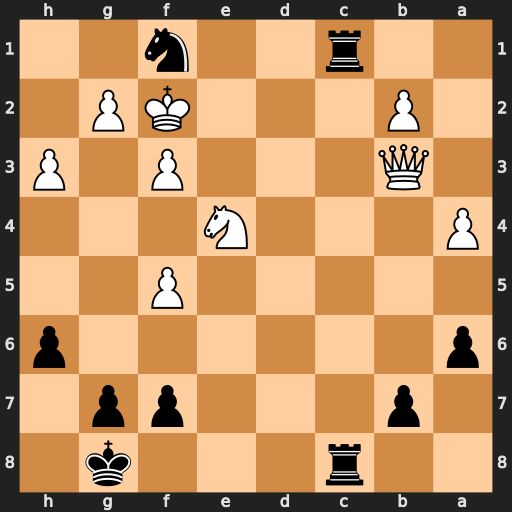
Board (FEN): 2r3k1/1p3pp1/p6p/5P2/P3N3/1Q3P1P/1P3KP1/2r2n2
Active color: b
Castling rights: -
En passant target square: -
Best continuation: R8c2+ Qxc2 Rxc2+